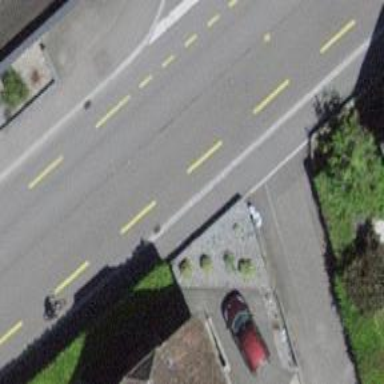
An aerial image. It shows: Uncontrolled zebra crossing on the road.